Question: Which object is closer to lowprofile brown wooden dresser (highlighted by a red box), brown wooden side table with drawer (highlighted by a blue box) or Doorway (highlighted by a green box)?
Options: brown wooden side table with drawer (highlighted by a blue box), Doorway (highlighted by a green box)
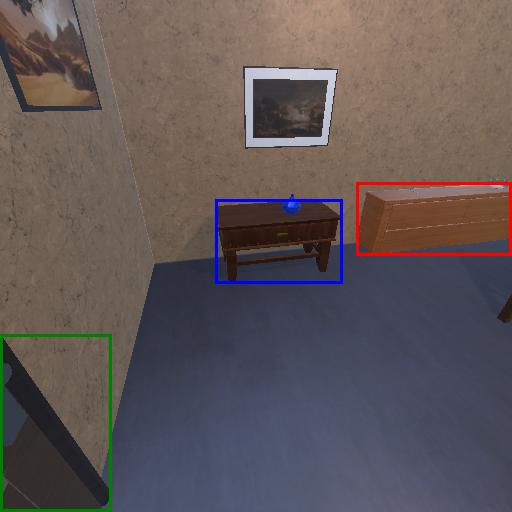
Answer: brown wooden side table with drawer (highlighted by a blue box)